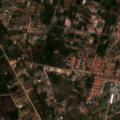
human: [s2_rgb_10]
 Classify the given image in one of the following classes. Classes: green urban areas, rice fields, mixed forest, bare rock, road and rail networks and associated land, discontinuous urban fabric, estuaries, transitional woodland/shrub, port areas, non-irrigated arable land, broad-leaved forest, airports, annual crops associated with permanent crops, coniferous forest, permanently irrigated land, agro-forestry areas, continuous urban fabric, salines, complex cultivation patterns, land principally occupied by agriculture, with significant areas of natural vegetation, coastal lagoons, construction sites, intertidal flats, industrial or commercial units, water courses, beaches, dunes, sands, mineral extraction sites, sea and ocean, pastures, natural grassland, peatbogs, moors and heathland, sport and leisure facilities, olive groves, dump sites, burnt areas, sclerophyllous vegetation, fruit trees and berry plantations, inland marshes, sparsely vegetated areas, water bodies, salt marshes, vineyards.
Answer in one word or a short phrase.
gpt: continuous urban fabric